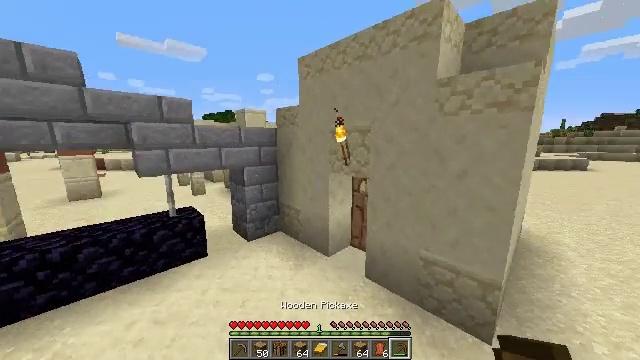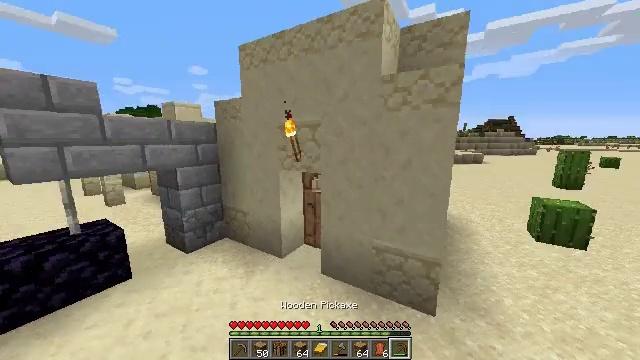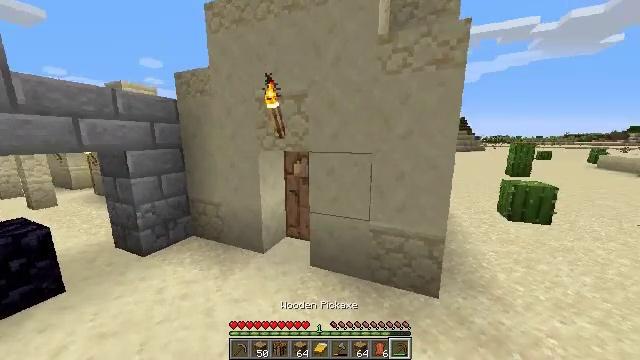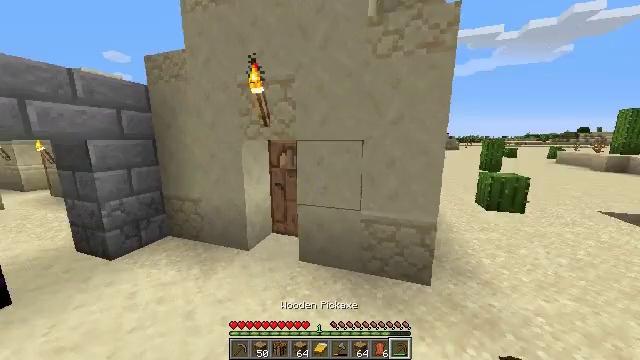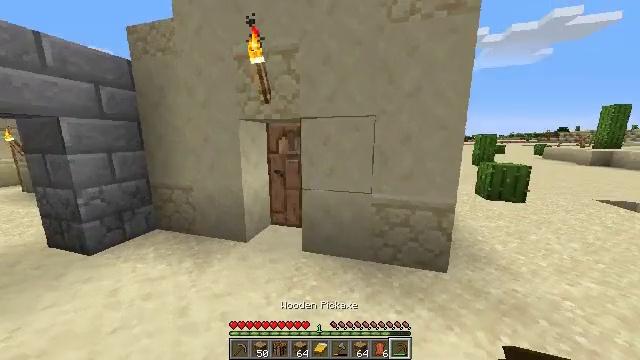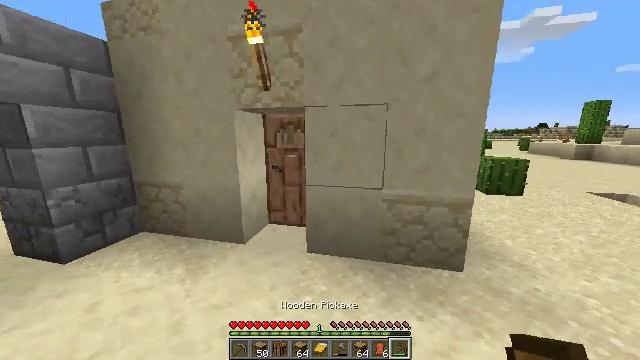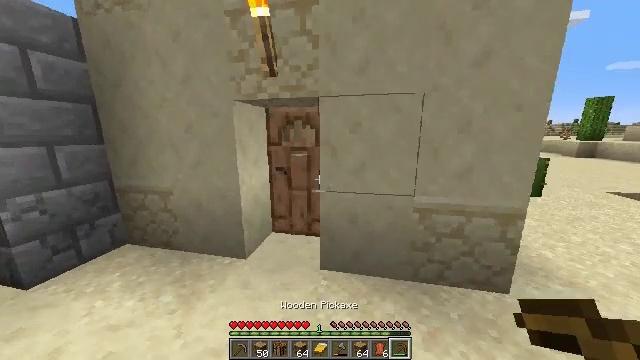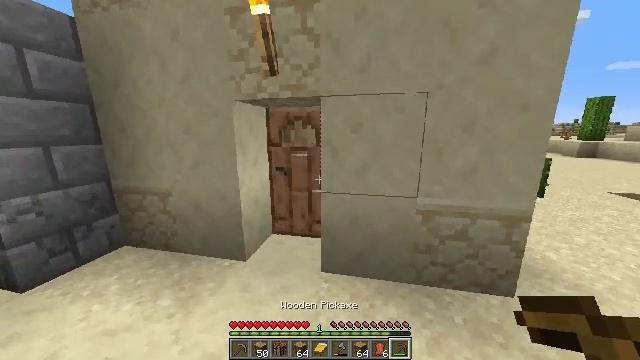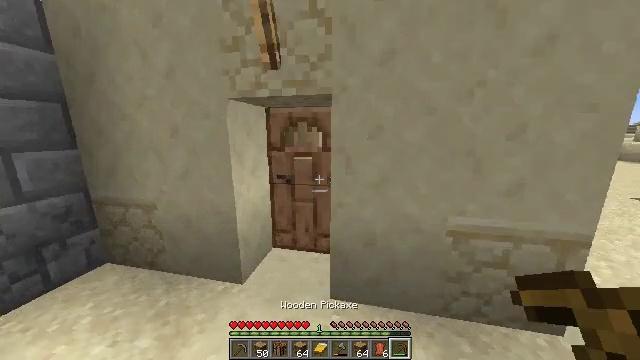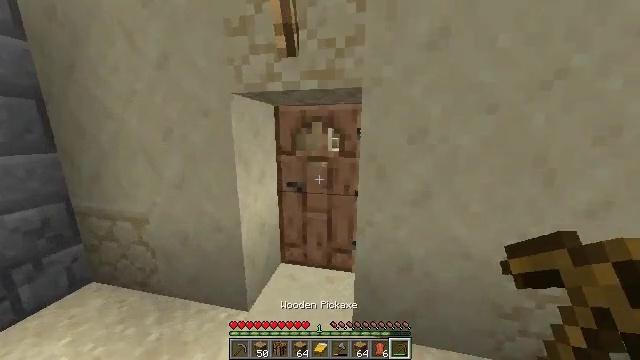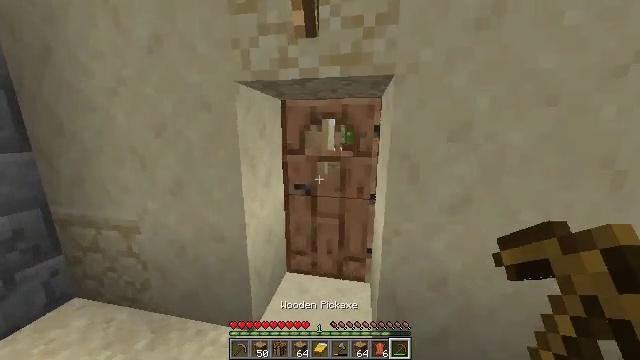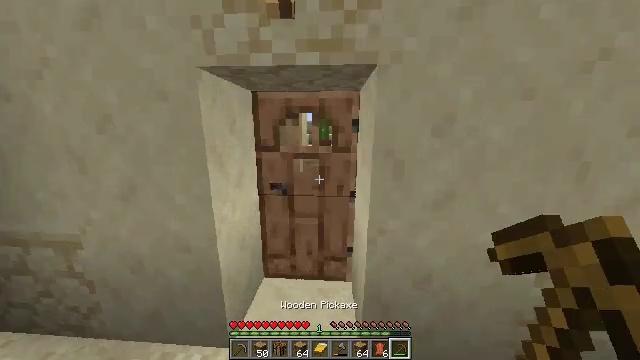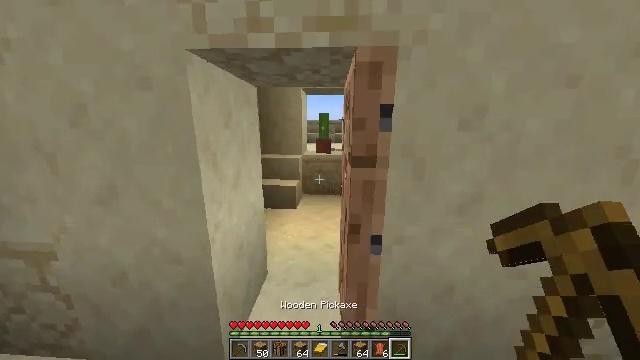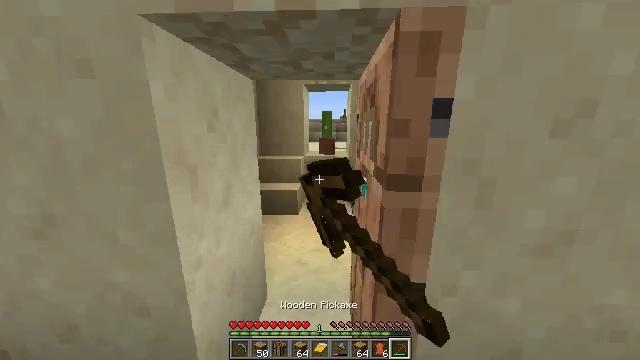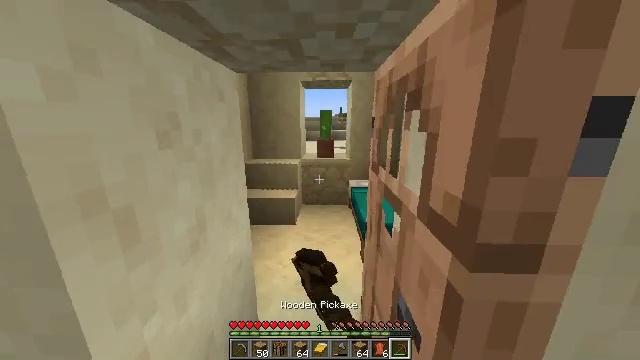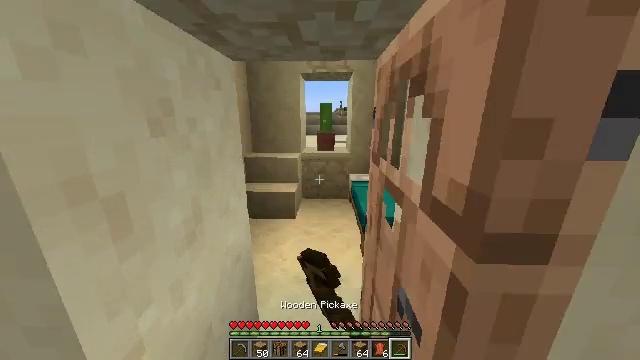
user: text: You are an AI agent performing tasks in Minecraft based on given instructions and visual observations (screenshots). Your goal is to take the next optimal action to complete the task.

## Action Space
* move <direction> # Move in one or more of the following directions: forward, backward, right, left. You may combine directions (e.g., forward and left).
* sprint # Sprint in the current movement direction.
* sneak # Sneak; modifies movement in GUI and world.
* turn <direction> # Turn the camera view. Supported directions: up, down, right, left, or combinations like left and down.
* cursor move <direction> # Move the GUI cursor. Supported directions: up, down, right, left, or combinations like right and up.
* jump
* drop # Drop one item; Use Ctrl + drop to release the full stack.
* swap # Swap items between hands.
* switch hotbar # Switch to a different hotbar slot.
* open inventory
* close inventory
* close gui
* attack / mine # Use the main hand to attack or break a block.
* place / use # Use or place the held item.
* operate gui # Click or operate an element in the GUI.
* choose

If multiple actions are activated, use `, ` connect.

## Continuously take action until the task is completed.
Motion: motion action
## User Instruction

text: Hold left click to mine smooth sandstone.
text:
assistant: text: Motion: move forward, turn right
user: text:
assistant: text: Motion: move forward, turn right
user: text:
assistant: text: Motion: move forward, turn right
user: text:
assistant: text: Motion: move forward, turn right
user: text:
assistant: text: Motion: move forward, turn right
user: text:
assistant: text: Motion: move forward, turn right
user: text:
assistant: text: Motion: move forward
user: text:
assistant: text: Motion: move forward and move left
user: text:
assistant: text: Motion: move forward and move left
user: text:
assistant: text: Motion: move forward and move left, turn right
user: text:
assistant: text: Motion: move forward, turn right
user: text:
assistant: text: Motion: move forward, use / place
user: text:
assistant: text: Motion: move forward, use / place
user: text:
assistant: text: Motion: move forward, turn right, use / place
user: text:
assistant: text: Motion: move forward, turn down
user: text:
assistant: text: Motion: move forward and move right, turn left and down
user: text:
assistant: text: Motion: move forward and move right, turn left and down
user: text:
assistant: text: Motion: move forward and move right, turn left and down
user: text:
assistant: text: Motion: move forward and move right, turn left and down
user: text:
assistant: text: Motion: move forward and move right, turn right and down
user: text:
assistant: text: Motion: move forward and move right, turn right
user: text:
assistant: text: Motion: move forward and move right, turn right
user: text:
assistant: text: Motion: move forward and move left, turn right
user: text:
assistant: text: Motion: move forward and move left, turn right
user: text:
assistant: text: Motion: move forward and move left, turn left and down
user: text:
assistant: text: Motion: move left, turn left and down
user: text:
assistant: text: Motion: move left, turn left
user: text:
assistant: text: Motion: move left, turn left and up
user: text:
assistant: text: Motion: move left, turn left and up
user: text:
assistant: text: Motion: move left